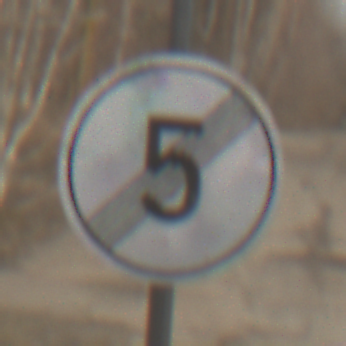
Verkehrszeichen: EndeGeschwindigkeit5
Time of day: MorningAfternoon
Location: Outdoor (Nature)
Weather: PartlyCloudy
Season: Winter
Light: Natural